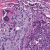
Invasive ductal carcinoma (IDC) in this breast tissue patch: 0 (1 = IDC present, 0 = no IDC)